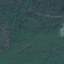
Land use / land cover: Forest